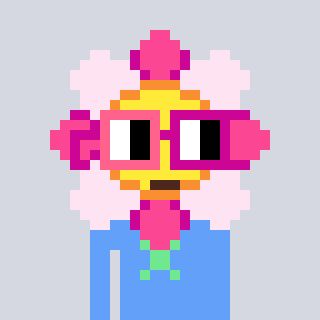
a pixel art character with square pink and red glasses, a flower-shaped head and a blue-colored body on a cool background